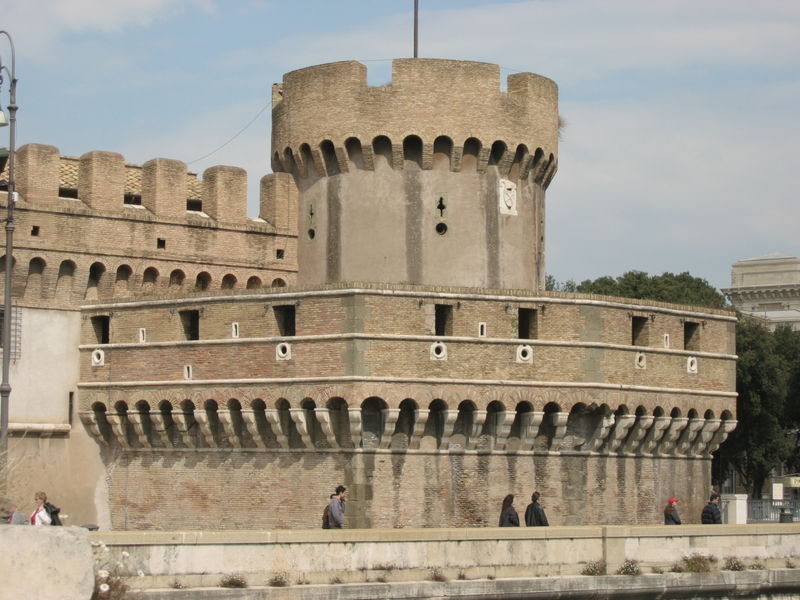
Titel: Engelsburg
Standort: Rom, Engelsburg (EU - I - Latium)
Schlagwörter: baum, himmel, bäume, menschen, stadt, blumen, braun, grau, laterne, laternen, licht, strasse, weiss, gras, haus, schloss, weg, wolke, leute, stein, brücke, brüstung, rund, turm, aussicht, mauer, hof, wehr, zinnen, befestigung, foto, burg, palast, festung, loch, grasbüschel, ritter, rom, mauern, wanderer, mittelalter, straßenlaterne, zinne, leitungen, bastion, wehrturm, schießscharte, scharten, wehrhaft, luken, engelsburg, altbau, gebeude, hadriansburg